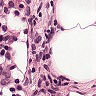
Metastatic tissue present: no